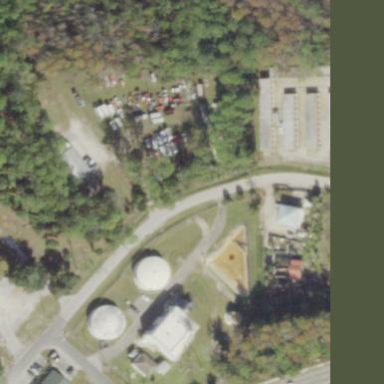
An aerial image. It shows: Man-made water works facility.